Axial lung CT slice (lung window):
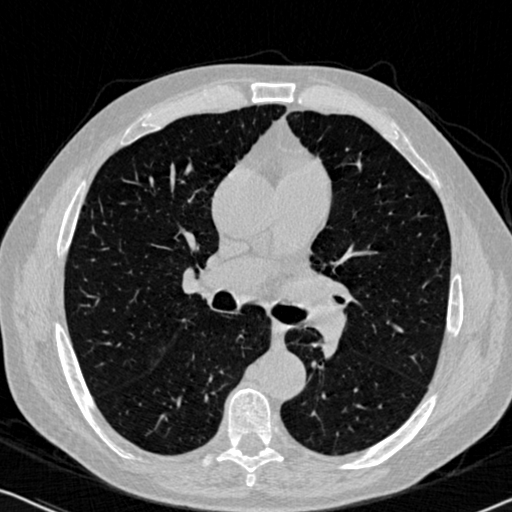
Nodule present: no